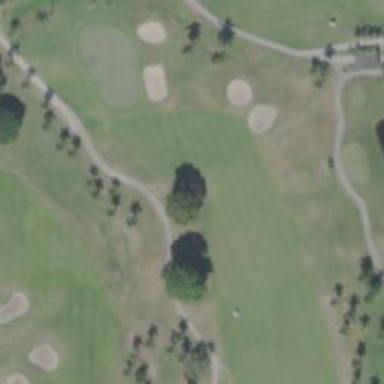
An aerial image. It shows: View of golf hole.